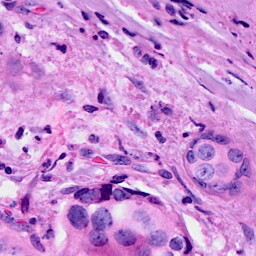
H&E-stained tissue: Breast